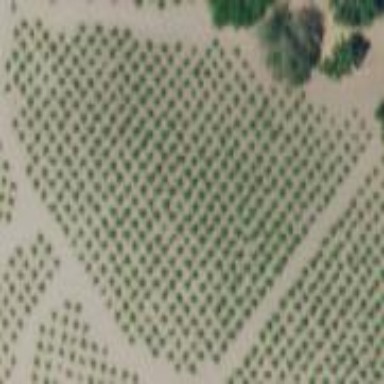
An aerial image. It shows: Vineyard growing grapes.